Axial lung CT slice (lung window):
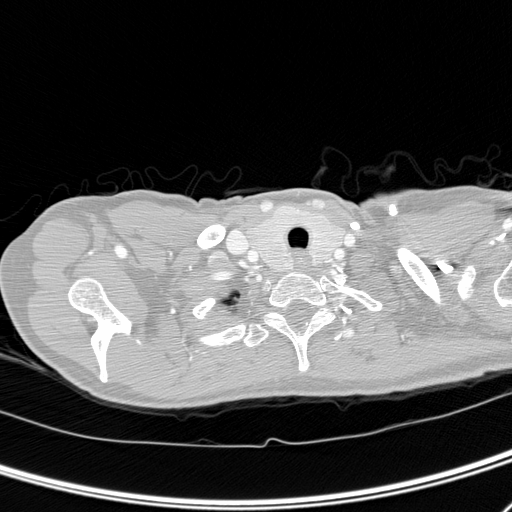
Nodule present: no